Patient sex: F
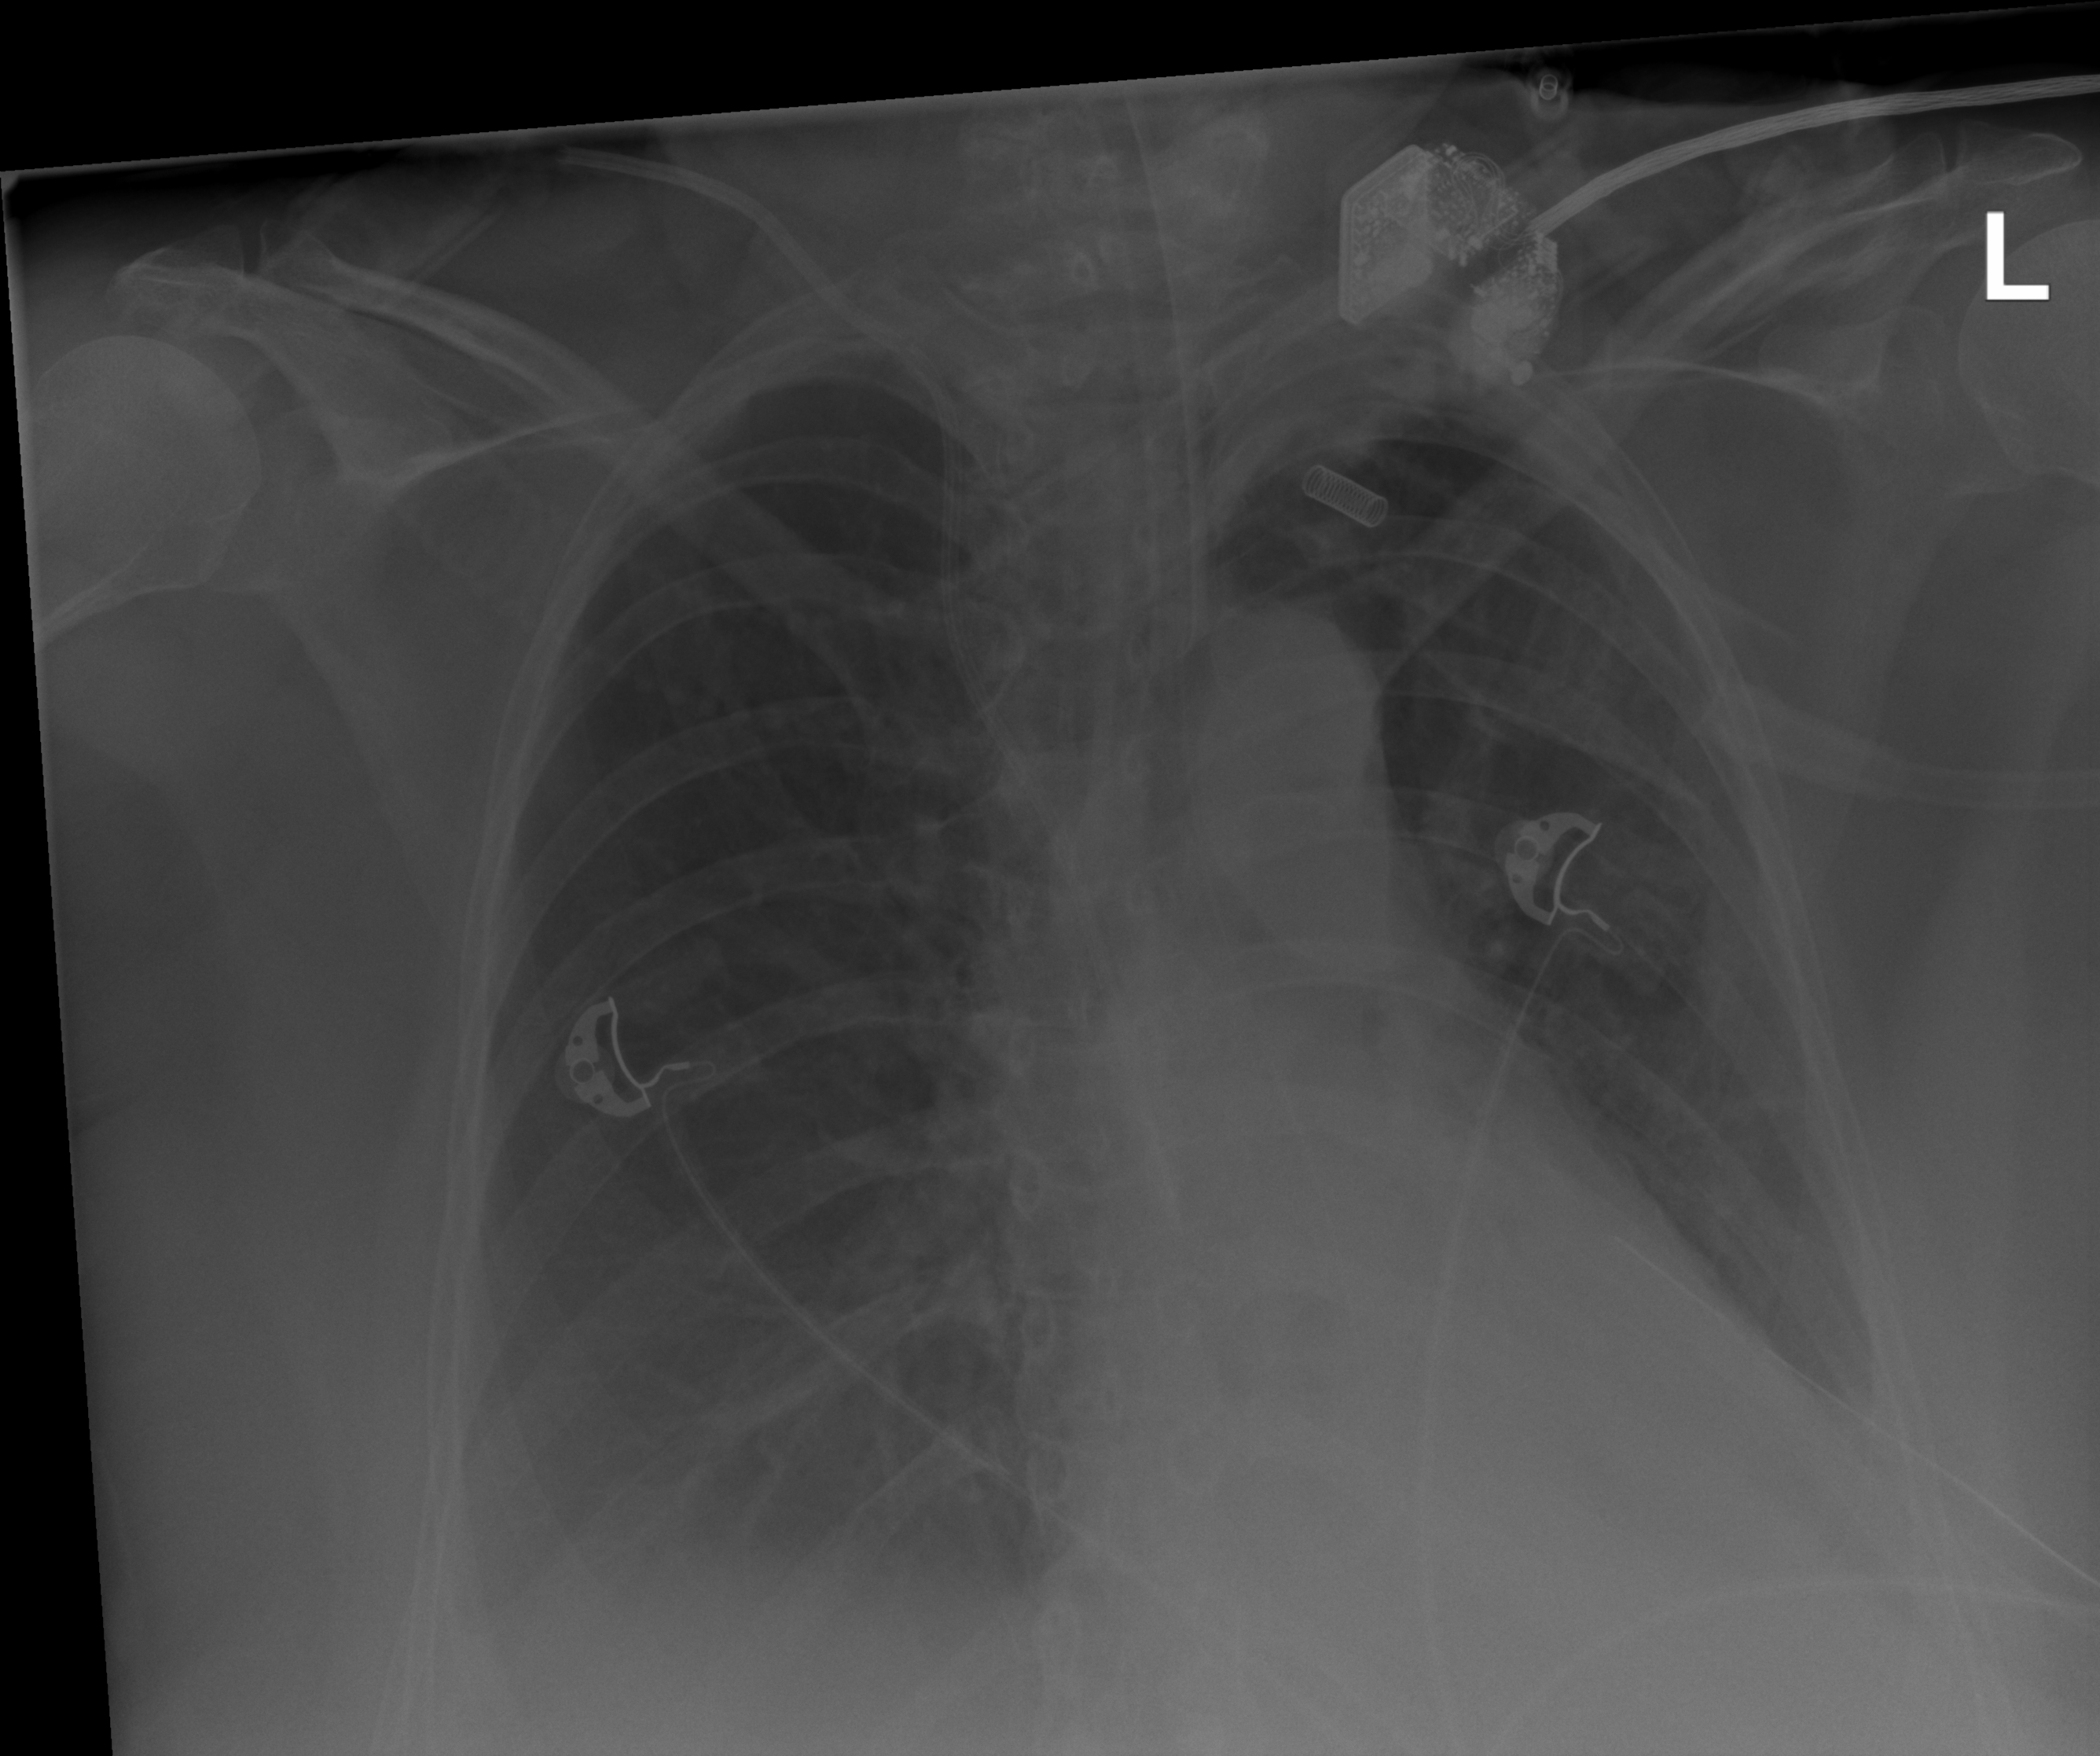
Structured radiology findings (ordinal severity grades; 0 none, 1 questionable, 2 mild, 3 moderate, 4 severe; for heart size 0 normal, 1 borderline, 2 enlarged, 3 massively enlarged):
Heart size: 0
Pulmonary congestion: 0
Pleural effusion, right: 2
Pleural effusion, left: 3
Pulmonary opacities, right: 0
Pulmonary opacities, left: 2
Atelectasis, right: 1
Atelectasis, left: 4